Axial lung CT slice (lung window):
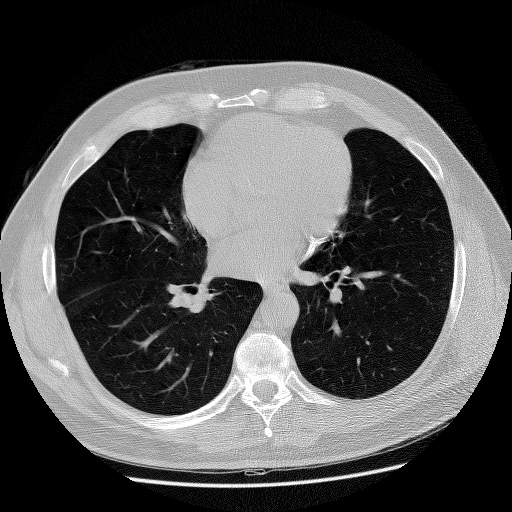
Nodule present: no